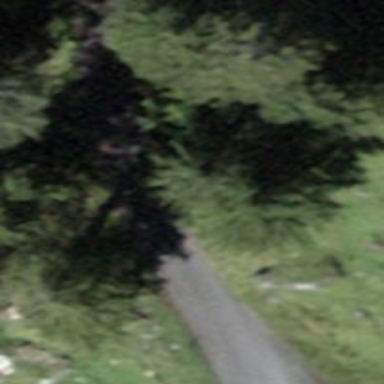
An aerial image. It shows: Unclassified road with asphalt surface.